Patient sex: M
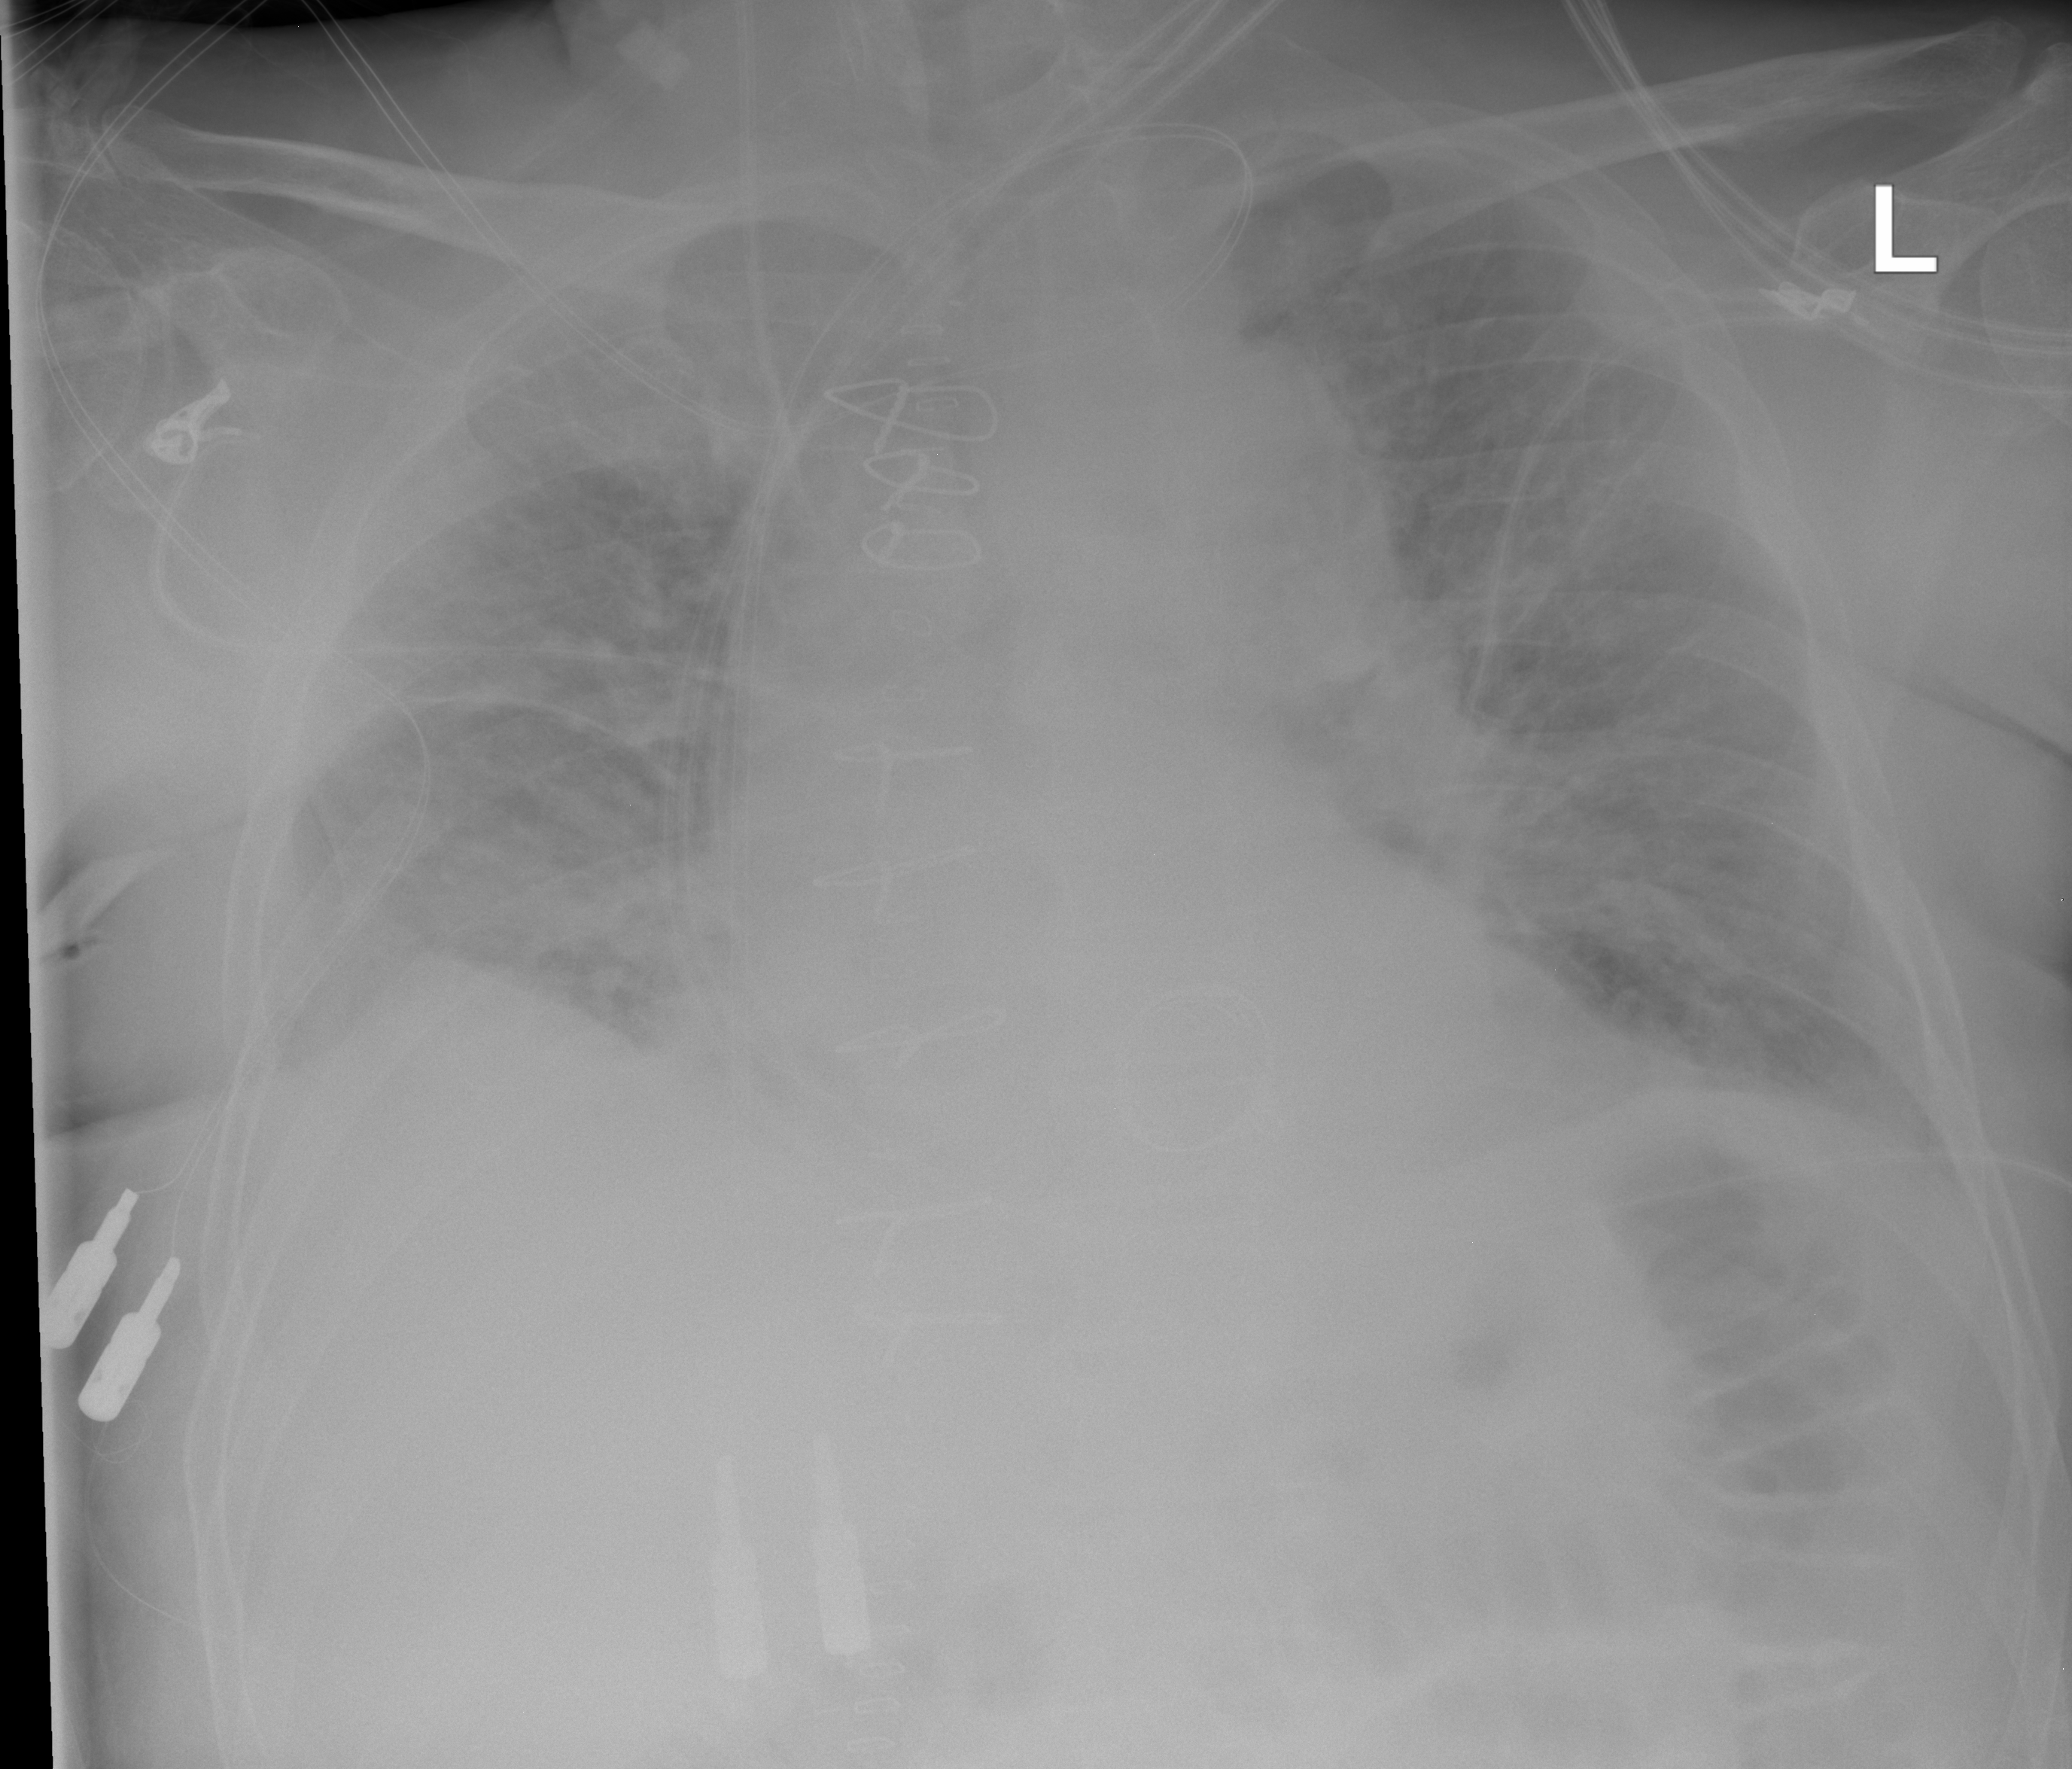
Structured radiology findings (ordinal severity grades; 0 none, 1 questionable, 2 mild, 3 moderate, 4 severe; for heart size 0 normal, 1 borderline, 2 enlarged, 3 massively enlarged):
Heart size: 2
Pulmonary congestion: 3
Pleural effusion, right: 0
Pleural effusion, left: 0
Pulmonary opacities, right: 2
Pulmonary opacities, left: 2
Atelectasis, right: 1
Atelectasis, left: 1